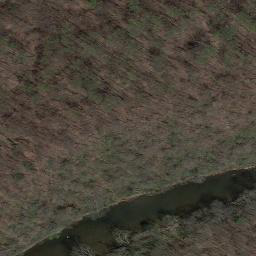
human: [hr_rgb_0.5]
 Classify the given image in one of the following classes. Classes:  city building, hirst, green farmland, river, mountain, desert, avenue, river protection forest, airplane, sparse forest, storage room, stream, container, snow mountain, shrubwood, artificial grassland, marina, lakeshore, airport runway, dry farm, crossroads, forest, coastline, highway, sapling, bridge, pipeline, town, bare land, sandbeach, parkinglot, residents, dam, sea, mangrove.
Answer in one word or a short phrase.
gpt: river